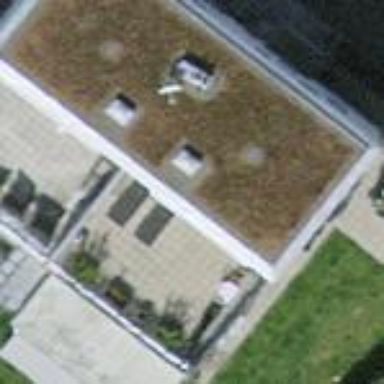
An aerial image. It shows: Terrace building.